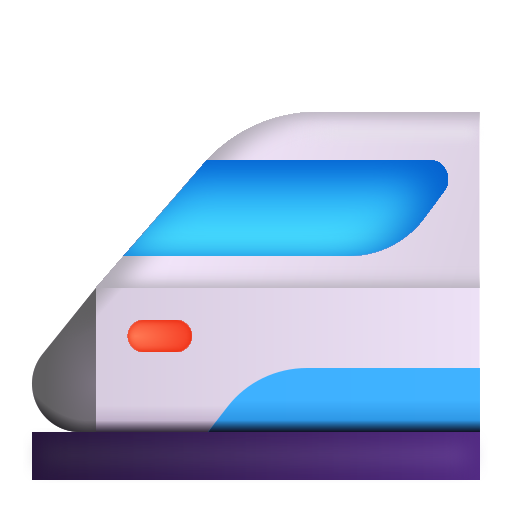
bullet train color